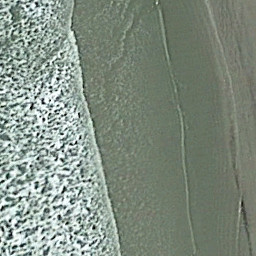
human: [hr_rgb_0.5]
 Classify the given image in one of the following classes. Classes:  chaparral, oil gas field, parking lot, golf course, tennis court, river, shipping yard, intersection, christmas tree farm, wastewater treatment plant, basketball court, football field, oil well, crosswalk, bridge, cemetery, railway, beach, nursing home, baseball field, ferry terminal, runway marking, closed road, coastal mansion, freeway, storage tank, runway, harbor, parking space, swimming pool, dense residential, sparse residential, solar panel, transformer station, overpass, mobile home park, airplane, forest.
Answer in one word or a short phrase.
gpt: beach